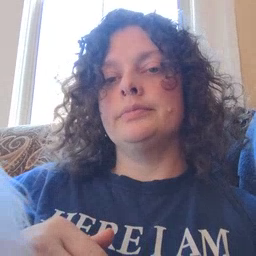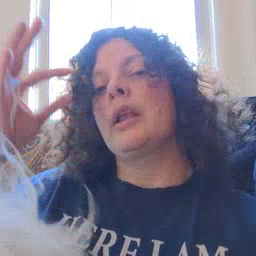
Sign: hair